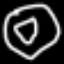
Label: donut